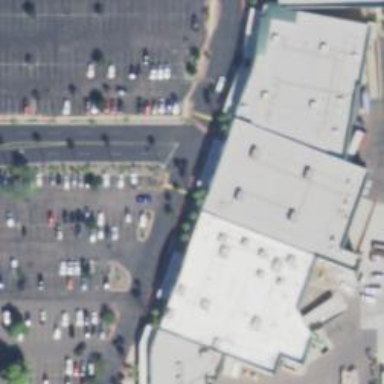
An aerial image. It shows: Department store building.